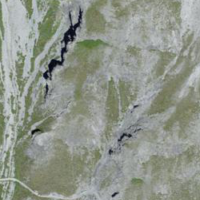
EUNIS habitat code: 31
Species observed at this site:
Gentianella campestris